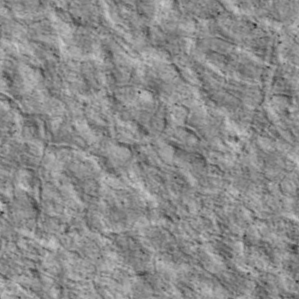
Label: non_frost